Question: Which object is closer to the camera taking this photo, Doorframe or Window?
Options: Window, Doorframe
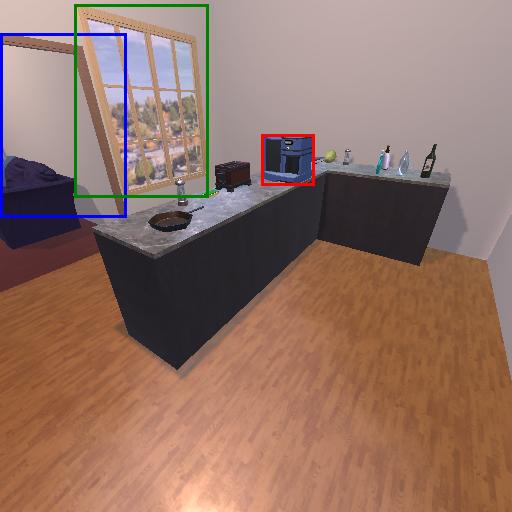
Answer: Window